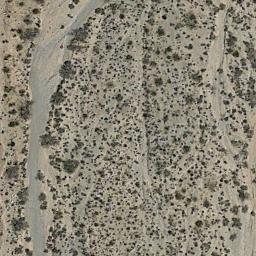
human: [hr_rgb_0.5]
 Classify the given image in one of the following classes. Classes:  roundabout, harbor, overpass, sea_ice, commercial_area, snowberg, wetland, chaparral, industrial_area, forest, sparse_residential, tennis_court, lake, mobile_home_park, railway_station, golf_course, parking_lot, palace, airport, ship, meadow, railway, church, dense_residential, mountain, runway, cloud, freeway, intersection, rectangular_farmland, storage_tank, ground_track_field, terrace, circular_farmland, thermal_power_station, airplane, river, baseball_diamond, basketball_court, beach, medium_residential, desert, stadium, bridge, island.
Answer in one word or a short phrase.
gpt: chaparral